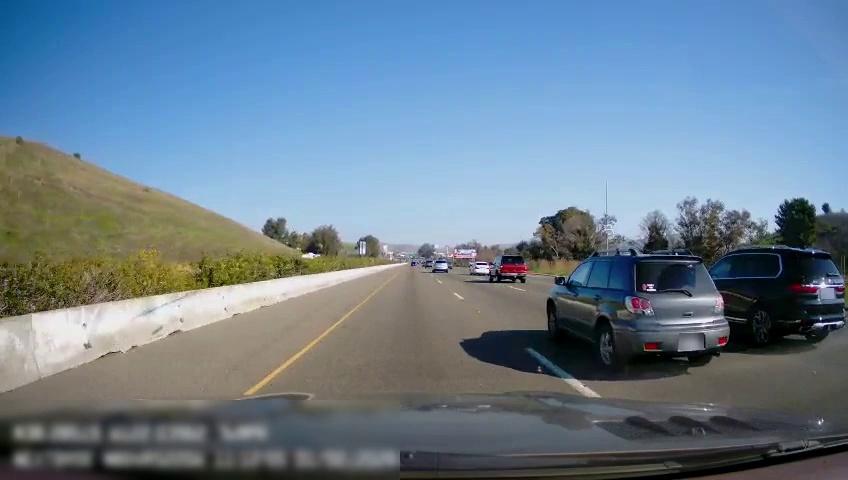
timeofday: Day
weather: Sunny
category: Drivable Space
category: Vehicles | Other LV
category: Vehicles | SUV
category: Vehicles | SUV
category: Vehicles | Car
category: Vehicles | Car
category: Vehicles | Car
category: Vehicles | SUV
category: Lanes | Alternate Lane
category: Lanes | Current Lane
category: Lanes | Current Lane